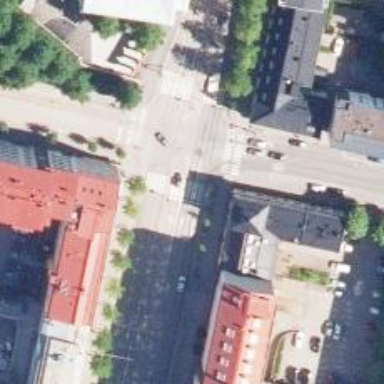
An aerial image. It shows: Crossing on asphalt cycleway.